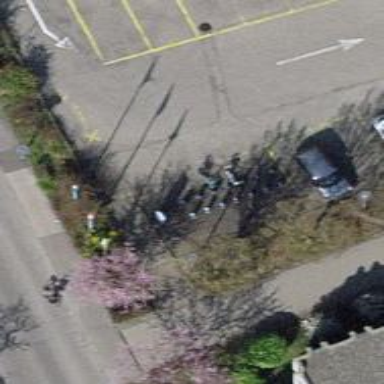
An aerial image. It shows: Bicycle rental service.